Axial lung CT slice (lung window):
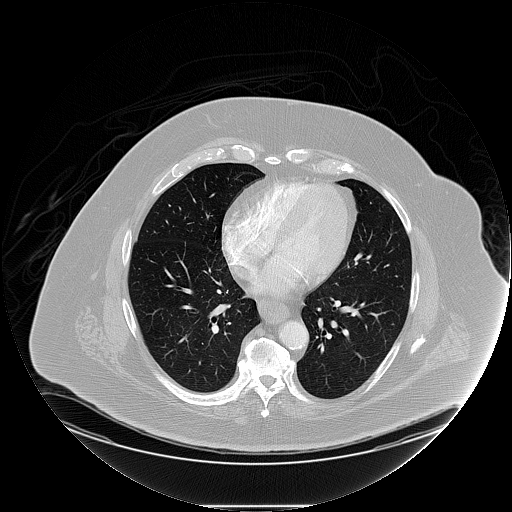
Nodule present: no